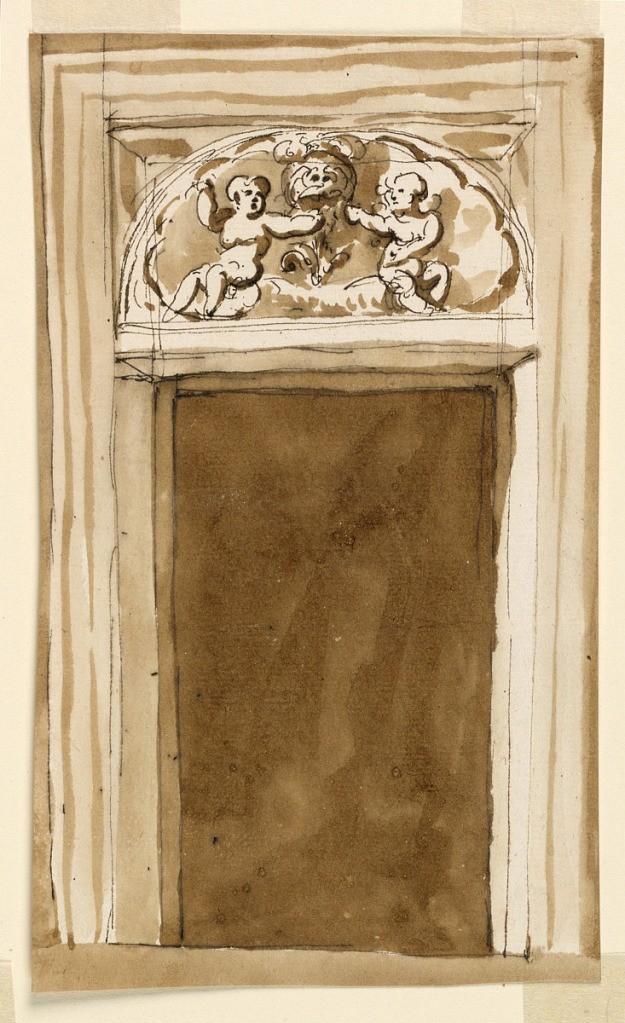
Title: Design for a Door Case
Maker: Giuseppe Barberi, Italian, 1746–1809
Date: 1780–1790
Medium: Pen and brown ink, brush and brown wash on off-white laid paper
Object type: Drawing
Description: Above the door opening is the rectangular overdoor, with a shell filling it. Inside two sitting putti raising a helmet. Door and overdoor are framed by moldings.